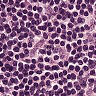
Metastatic tissue present: no